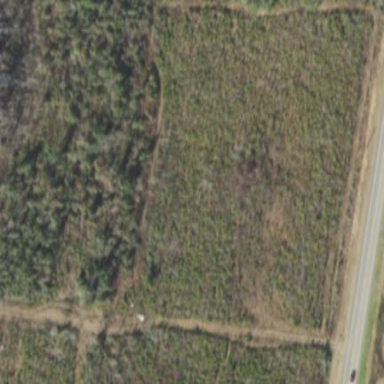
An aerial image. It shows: Patch of scrub vegetation.